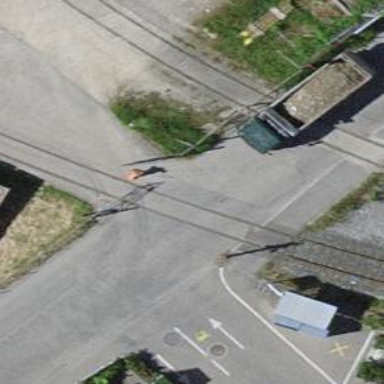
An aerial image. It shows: Level crossing along the railway.